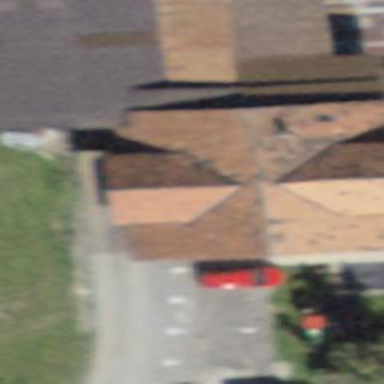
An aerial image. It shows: Residential building.